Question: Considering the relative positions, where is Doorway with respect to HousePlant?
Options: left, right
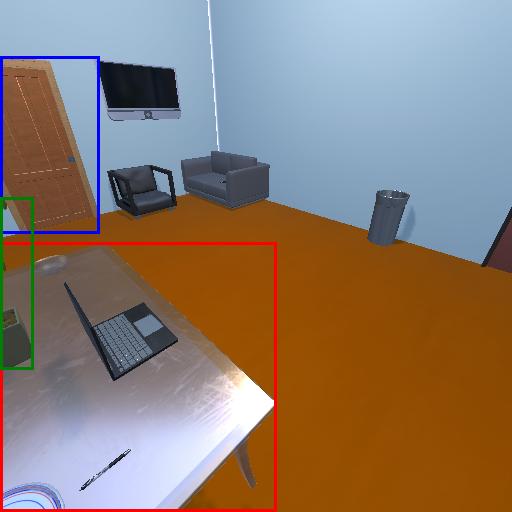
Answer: left